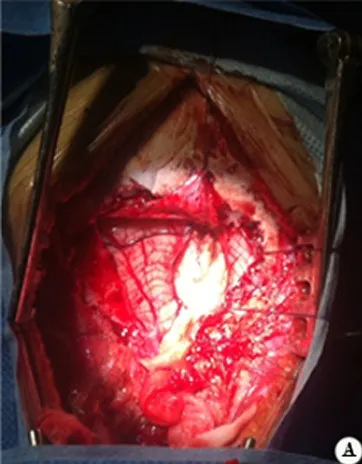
(A,B,C,D) per-operative view of the dermoid cyst being completely removed using a median sub-occipital approach.
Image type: medical_photograph (other_medical_photograph)